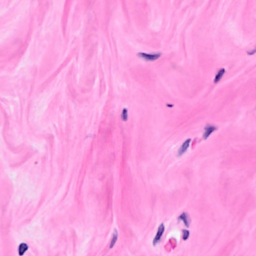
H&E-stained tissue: Breast